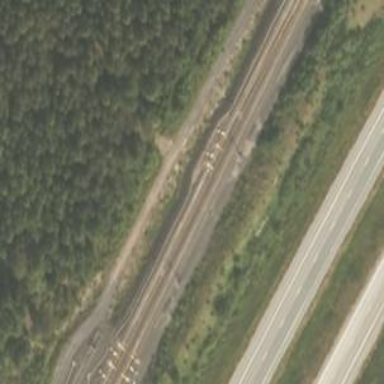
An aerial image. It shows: Railway with continuous electrified contact lines.